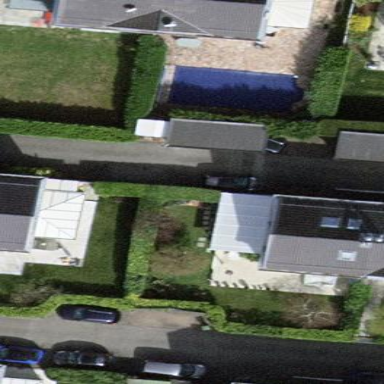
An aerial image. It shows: Garden surrounded by fence.